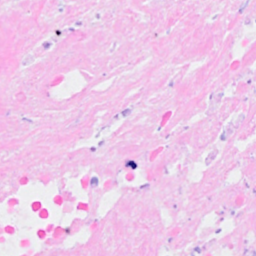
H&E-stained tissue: Breast